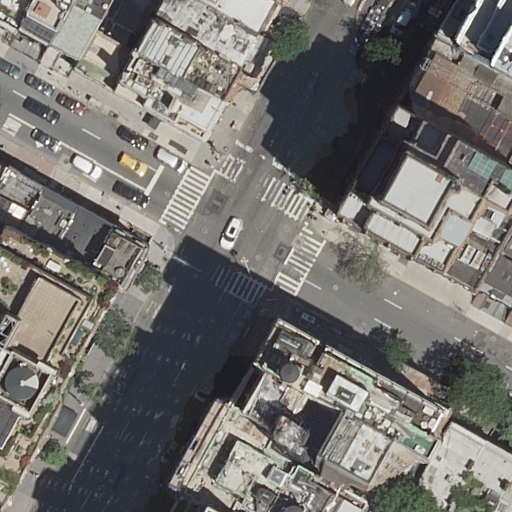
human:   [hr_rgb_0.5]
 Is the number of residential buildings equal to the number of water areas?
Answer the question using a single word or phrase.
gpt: no

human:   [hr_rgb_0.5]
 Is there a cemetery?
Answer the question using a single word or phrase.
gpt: no

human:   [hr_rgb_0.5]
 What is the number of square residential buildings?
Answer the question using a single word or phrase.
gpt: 0

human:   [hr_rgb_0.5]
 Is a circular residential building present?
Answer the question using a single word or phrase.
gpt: no

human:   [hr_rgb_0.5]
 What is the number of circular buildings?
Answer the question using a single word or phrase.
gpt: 0

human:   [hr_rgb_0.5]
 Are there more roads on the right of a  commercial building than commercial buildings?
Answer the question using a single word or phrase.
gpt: no

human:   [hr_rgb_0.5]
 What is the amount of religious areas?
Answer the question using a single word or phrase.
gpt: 0

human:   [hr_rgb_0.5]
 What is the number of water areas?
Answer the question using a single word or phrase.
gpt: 0

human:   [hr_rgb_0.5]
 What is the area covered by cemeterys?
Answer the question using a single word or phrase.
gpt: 0m2

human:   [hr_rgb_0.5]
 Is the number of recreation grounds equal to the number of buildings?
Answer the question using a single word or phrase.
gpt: no

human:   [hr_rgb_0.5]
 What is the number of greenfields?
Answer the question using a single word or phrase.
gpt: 0

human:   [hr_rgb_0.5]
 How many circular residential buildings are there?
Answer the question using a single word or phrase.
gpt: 0

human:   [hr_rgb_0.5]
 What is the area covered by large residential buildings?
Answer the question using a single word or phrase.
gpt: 4745m2

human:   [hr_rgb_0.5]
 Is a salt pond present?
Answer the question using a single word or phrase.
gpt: no

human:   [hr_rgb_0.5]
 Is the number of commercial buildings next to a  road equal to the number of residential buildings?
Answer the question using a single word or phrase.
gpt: no

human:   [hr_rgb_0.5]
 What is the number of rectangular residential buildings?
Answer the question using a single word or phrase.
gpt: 15

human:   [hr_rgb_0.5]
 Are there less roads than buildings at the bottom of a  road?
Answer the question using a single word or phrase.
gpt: yes

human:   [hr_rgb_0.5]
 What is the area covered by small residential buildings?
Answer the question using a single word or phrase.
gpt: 647m2

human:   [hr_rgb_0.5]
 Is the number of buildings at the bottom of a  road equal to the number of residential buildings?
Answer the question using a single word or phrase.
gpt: no

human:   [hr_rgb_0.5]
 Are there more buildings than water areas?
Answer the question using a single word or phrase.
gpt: yes

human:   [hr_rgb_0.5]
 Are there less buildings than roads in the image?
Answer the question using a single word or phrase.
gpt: no

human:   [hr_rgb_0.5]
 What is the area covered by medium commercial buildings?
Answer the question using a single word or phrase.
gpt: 0m2

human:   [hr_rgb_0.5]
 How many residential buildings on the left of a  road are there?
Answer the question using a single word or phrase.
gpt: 13

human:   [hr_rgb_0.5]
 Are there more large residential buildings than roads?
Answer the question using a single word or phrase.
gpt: yes

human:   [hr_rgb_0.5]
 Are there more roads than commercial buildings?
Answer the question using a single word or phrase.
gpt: yes

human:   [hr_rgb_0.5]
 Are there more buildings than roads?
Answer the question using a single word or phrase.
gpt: yes

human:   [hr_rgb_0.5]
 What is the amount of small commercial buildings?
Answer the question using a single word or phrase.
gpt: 0

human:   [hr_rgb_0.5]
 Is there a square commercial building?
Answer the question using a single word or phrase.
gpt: no

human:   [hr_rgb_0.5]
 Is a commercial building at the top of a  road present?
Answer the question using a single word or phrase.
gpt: no

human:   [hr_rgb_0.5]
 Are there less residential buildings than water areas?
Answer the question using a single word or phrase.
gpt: no

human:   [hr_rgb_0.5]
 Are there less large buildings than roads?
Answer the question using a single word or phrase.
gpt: no

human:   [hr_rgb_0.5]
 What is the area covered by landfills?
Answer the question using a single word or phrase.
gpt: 0m2

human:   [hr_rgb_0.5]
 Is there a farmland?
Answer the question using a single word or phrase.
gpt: no

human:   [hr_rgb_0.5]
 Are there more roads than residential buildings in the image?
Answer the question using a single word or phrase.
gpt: no

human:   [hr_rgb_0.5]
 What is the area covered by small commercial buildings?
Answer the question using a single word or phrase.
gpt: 0m2

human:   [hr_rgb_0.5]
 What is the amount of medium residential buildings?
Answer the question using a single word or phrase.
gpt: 9